高一 · 计数
如图所示的程序框图, 如果输入的 $t=0.01$, 则输出的 $n=(\quad)$

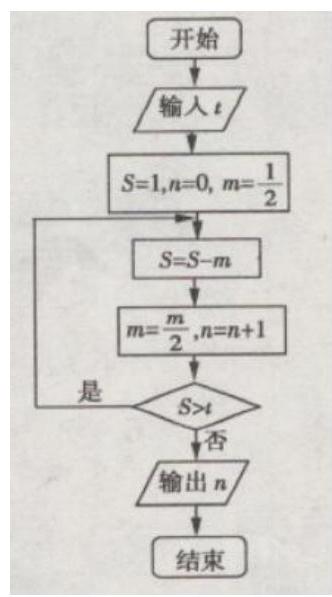
A. 5
B. 6
C. 7
D. 8
答案: C
解析: 执行程序框图, 输入 $t=0.01, S=1, n=0, m=\frac{1}{2}$; 第一次循环, $S=\frac{1}{2}, m=\frac{1}{4}, n=1, S=\frac{1}{2}>0.01$; 第二次循环, $S=\frac{1}{4}, m=\frac{1}{8}, n=2, S=\frac{1}{4}>0.01$; 第三次循环, $S=\frac{1}{8}, m=\frac{1}{16}, n=3, S=\frac{1}{8}>0.01$; 第四次循环, $S=\frac{1}{16}, m=\frac{1}{32}, n=4, S=\frac{1}{16}>0.01$;第五次循环, $S=\frac{1}{32}, m=\frac{1}{64}, n=5, S=\frac{1}{32}>0.01$; 第六次循环, $S=\frac{1}{64}, m=\frac{1}{128}$, $n=6, S=\frac{1}{64}>0.01$; 第七次循环, $S=\frac{1}{128}, m=\frac{1}{256}, n=7, S=\frac{1}{128}<0.01$. 结束循环, 输出 $\mathrm{n}=7$.